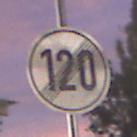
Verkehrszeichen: EndeGeschwindigkeit120
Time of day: SunriseSunset
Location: Outdoor (Urban)
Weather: PartlyCloudy
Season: NotSpecified
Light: Artificial